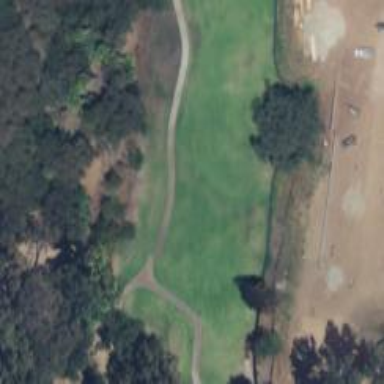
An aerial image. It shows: Service road designated as golf cart path.